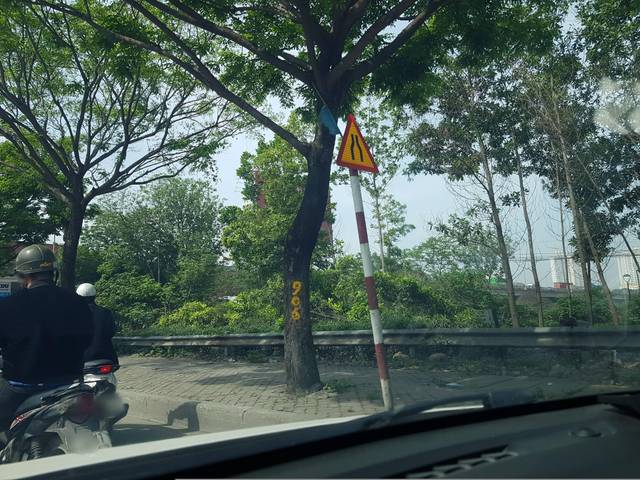
Region: Vietnam
Coordinates: 20.967, 105.842